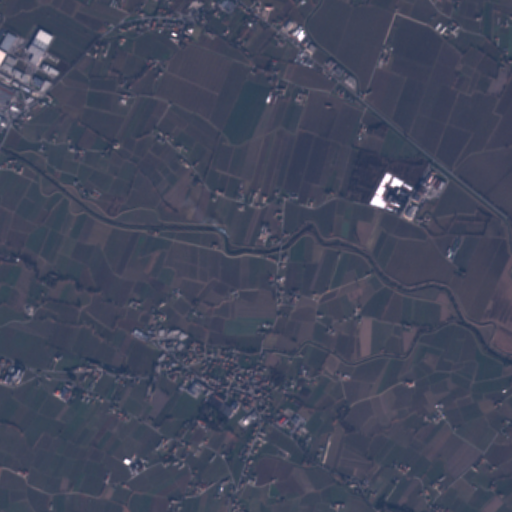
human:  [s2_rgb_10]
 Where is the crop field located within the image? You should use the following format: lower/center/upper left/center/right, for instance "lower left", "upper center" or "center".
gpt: The crop field is located in the upper left of the image.
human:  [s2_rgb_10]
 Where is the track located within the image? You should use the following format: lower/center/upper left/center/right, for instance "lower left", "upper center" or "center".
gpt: There is no track in the image.